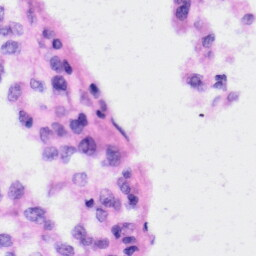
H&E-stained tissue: Liver